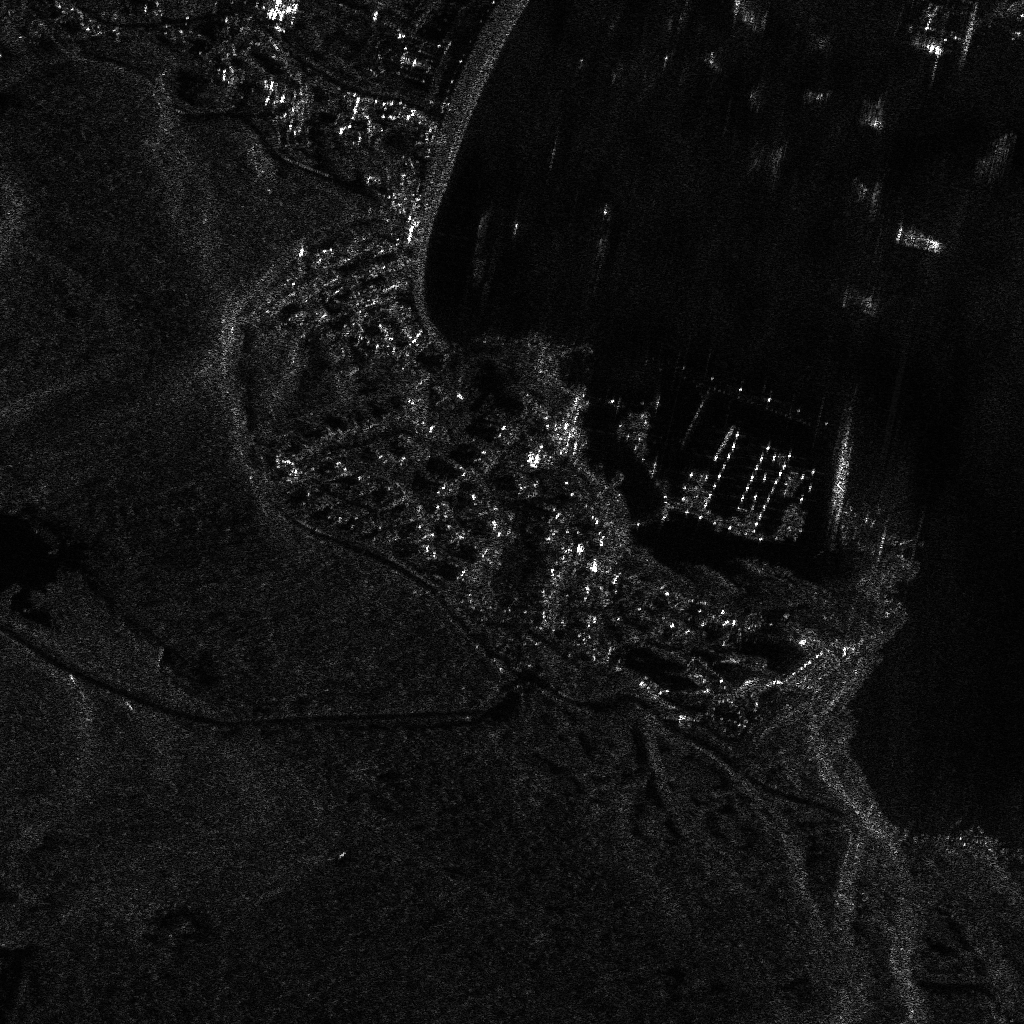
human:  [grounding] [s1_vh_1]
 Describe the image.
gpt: In the satellite image, there is  <ref>1 medium container </ref> <box>[[86, 22, 92, 24, 10]]</box> located at top right,  <ref>3 medium fishing </ref> <box>[[72, 7, 74, 11, 2], [84, 17, 86, 21, 2], [84, 9, 86, 13, 15]]</box> located at top right,  <ref>2 large fishing </ref> <box>[[96, 12, 98, 17, 34], [82, 28, 85, 30, 15]]</box> located at top right,  <ref>1 large fishing </ref> <box>[[58, 19, 59, 24, 7]]</box> located at top,  <ref>3 small fishing </ref> <box>[[68, 5, 70, 6, 48], [49, 20, 50, 23, 14], [56, 4, 57, 7, 25]]</box> located at top,  <ref>3 small fishing </ref> <box>[[66, 48, 69, 49, 19], [66, 47, 69, 48, 25], [67, 46, 69, 47, 23]]</box> located at center.